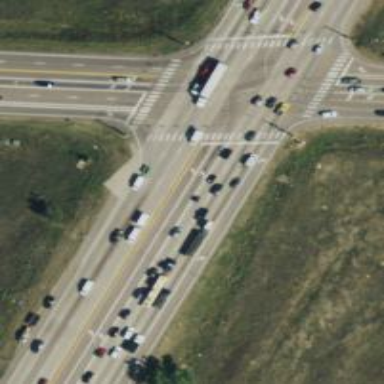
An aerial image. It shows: Trunk link highway.